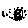
Label: moon